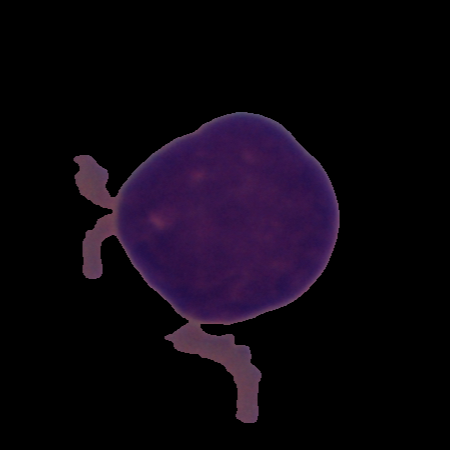
Label: cancer